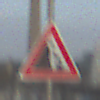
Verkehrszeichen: SteinschlagLinks
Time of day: SunriseSunset
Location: Outdoor (Urban)
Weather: PartlyCloudy
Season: NotSpecified
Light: Natural